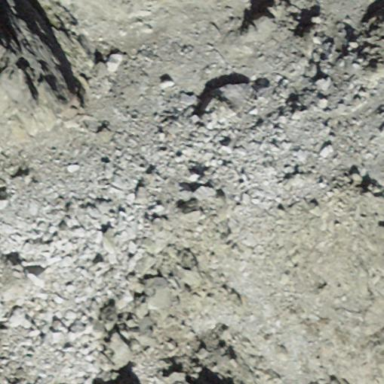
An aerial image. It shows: Natural scree.